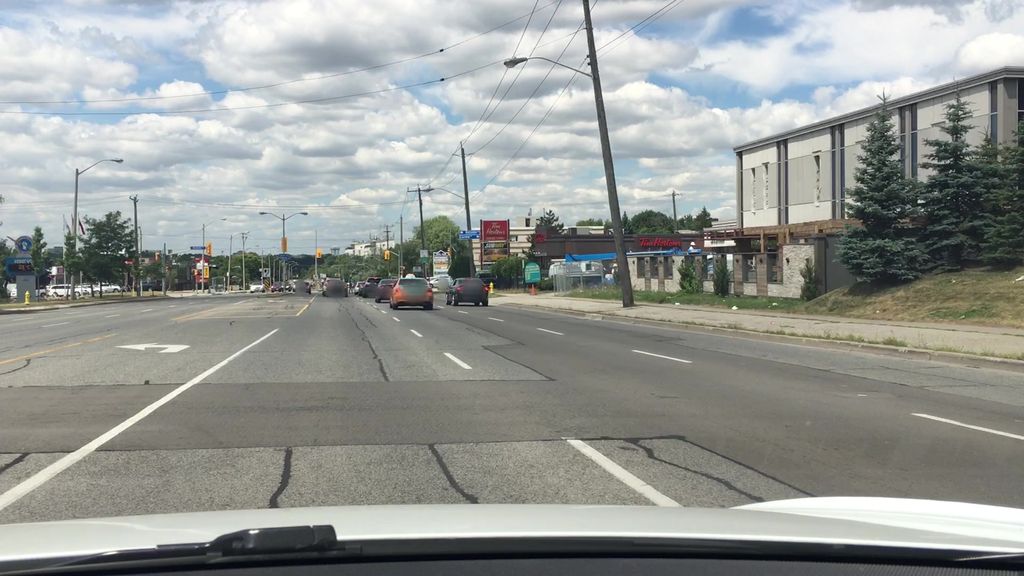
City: toronto